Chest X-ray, AP view. Patient: 54 years old, sex F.
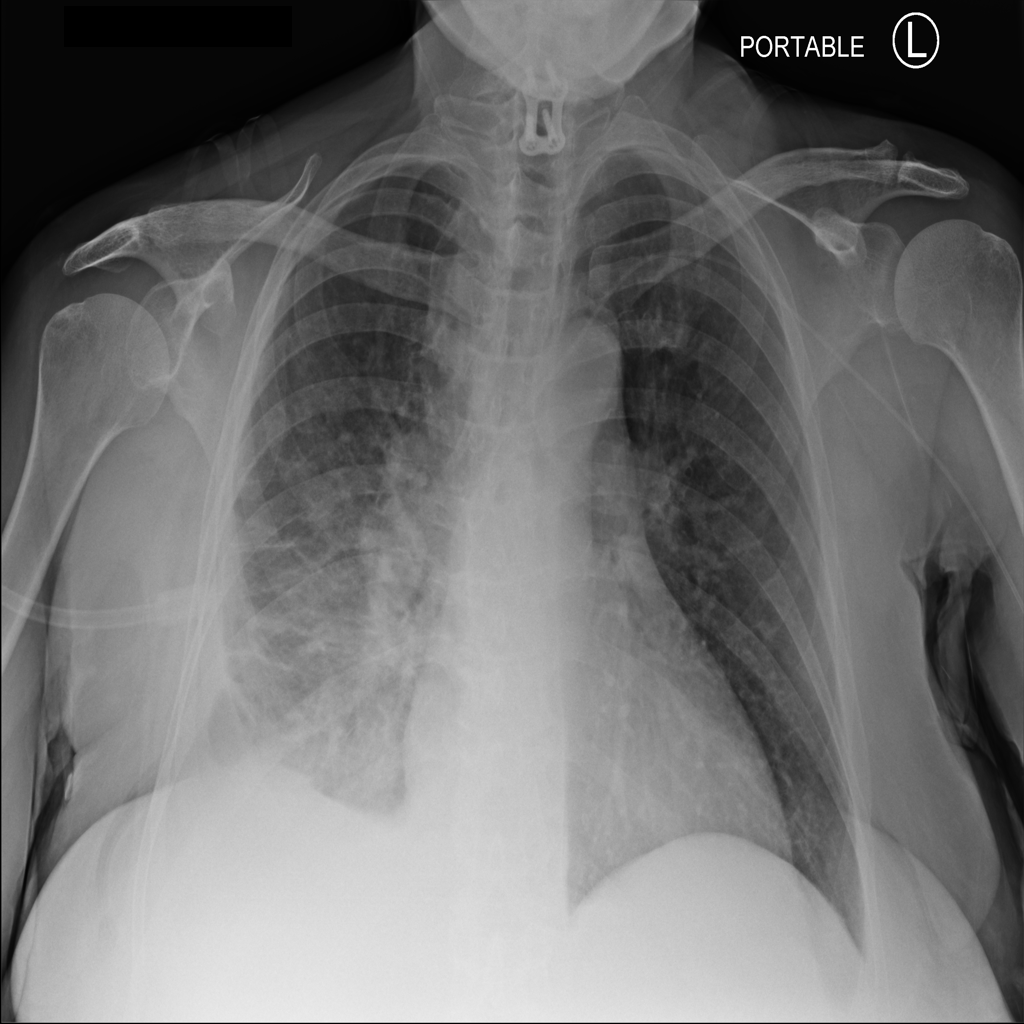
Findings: No Finding